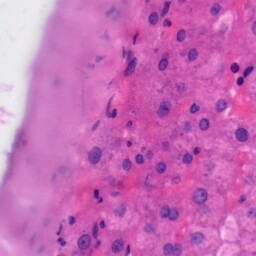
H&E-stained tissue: Liver